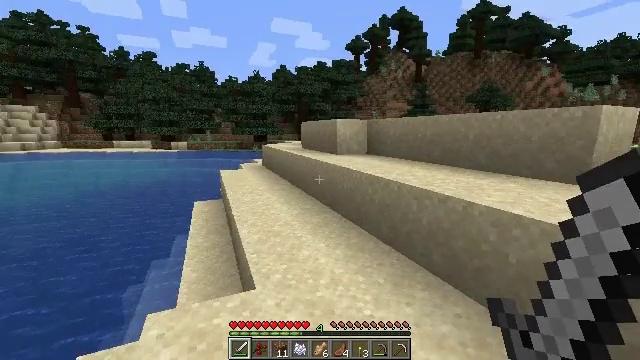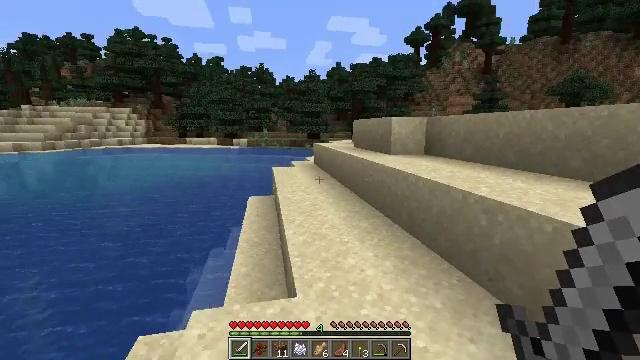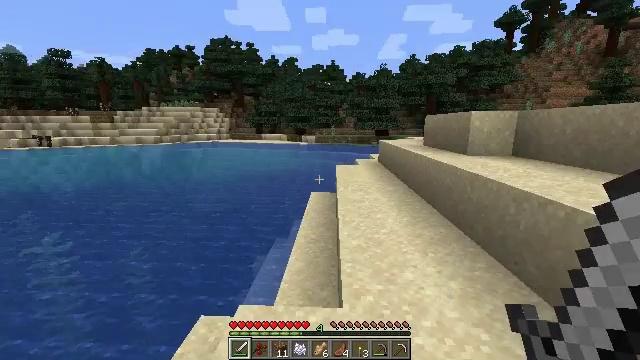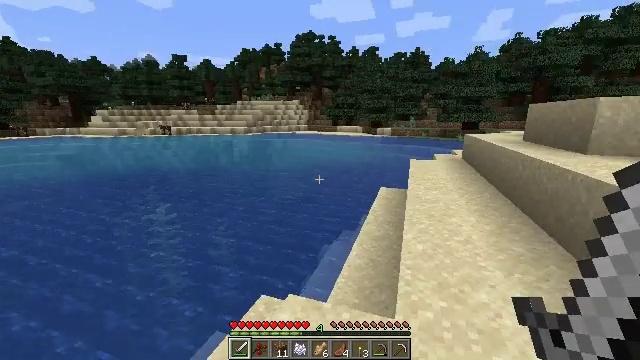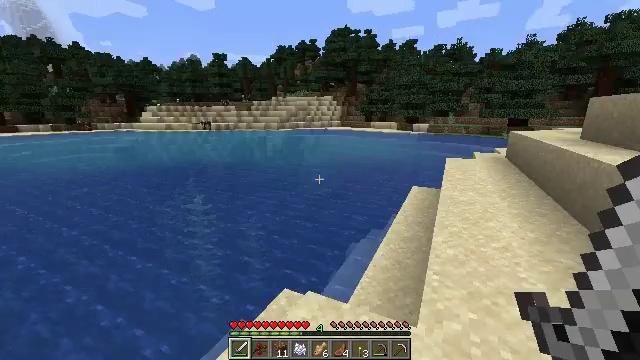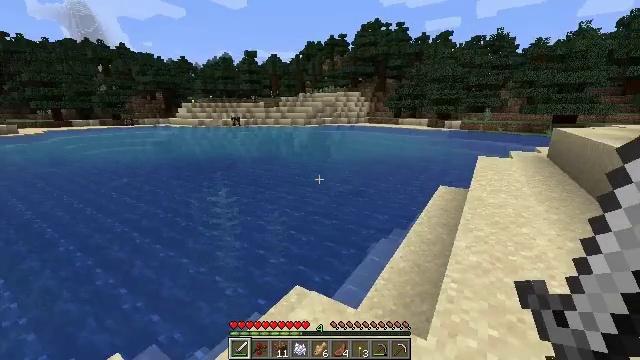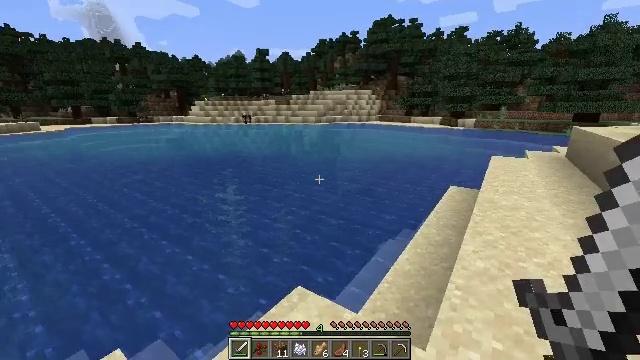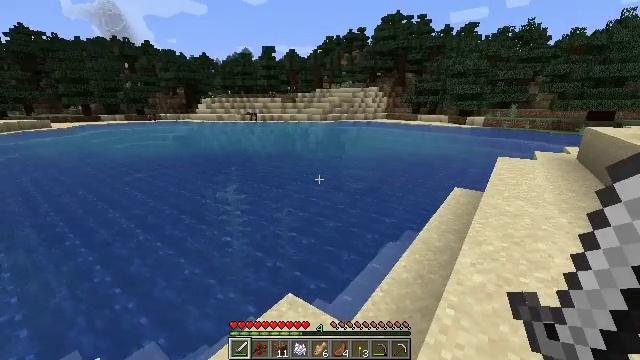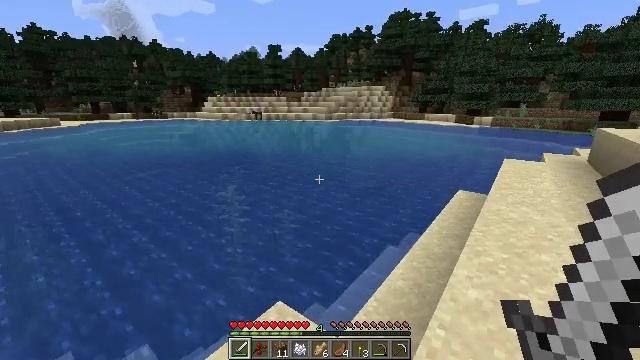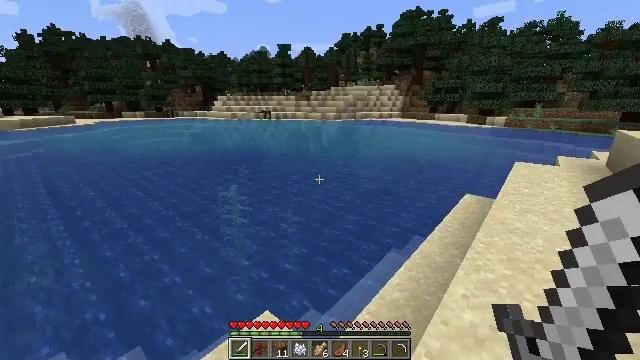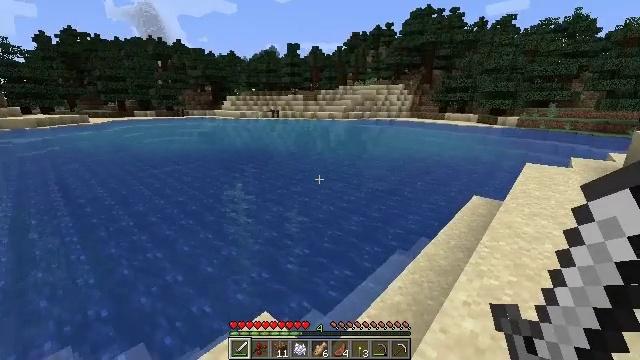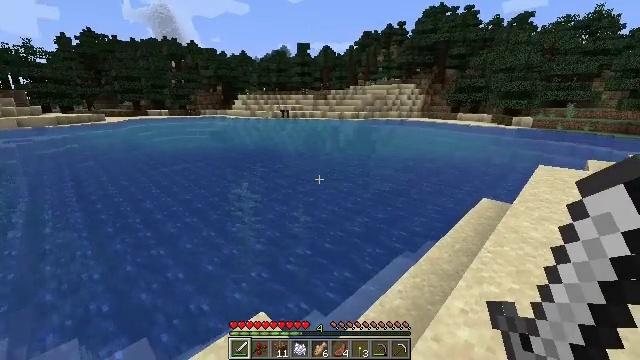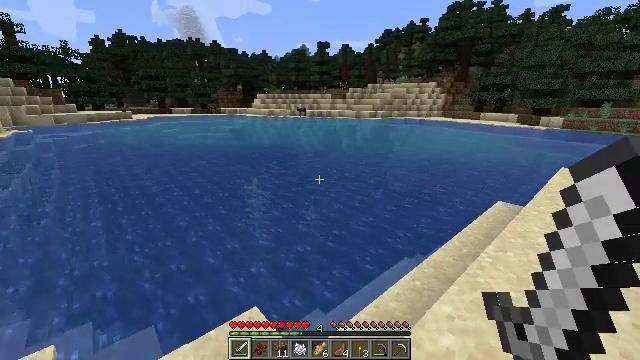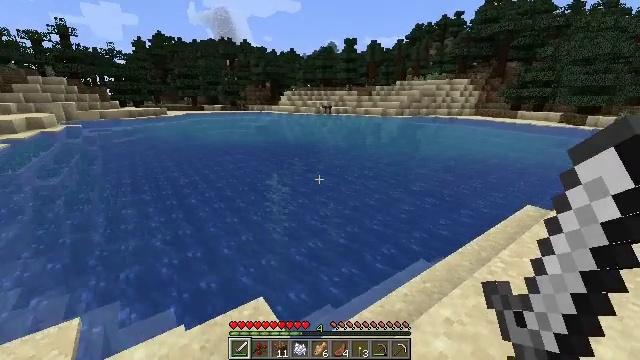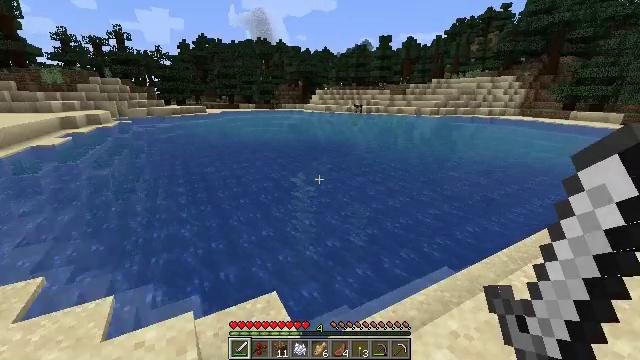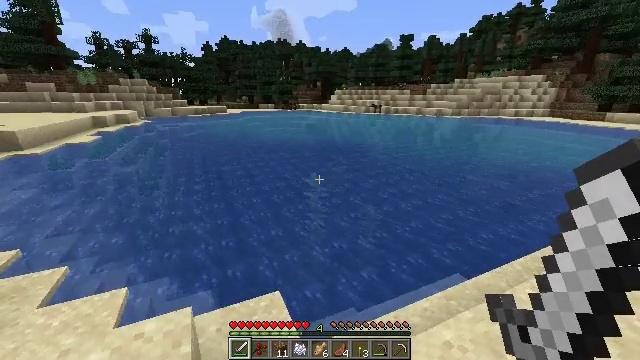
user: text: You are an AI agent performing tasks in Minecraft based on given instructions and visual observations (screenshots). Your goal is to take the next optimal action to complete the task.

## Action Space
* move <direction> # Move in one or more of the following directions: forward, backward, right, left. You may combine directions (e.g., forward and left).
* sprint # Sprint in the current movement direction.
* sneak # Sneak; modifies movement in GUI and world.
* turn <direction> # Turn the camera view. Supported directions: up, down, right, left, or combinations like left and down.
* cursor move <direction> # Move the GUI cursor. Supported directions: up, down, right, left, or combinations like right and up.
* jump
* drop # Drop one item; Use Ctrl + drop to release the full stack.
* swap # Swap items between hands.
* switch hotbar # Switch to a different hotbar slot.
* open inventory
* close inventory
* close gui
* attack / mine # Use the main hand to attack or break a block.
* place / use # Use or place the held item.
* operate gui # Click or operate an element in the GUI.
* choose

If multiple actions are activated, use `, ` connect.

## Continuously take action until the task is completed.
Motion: motion action
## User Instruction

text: Kill mobs in water.
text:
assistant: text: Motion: move forward and move right, turn left
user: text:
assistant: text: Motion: move forward and move right, turn left
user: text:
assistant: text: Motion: move forward and move right, turn left and down
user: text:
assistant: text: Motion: move forward and move right, turn left
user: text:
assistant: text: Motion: move forward and move right, turn left
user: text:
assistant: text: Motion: move forward and move right, turn left
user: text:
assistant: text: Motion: move forward and move right, turn left
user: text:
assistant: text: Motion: move forward and move right, turn left
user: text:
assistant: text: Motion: move forward and move right, turn left
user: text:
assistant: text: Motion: move right, turn left
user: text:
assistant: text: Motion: move right, turn left
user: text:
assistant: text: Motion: move right, turn left
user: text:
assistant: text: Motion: move right, turn left
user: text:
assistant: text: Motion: move right, turn left
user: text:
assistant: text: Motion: move right, turn left
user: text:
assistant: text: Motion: move right, turn left
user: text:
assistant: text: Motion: move right, turn left
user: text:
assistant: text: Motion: move right, turn left
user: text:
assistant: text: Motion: move right
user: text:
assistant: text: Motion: move right
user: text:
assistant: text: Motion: move right
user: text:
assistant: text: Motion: move right
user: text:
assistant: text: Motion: move right
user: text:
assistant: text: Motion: move right
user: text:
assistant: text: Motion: move right
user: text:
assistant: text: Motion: move right
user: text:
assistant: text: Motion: move right
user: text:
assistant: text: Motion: move right
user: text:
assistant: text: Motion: move right
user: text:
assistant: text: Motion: move right